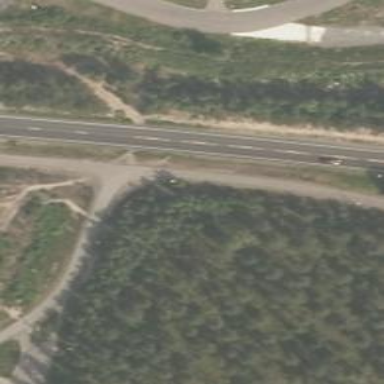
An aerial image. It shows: Asphalt cycle track.